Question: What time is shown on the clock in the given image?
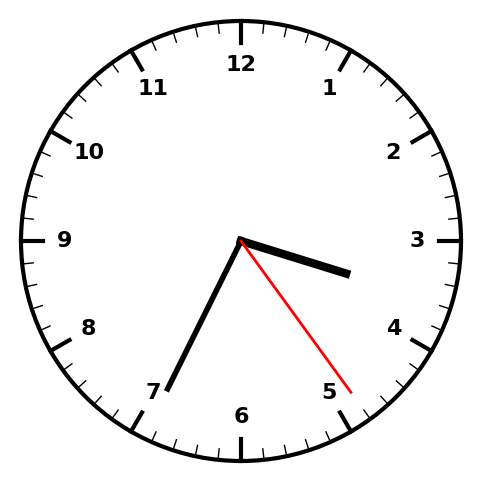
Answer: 03:34:24